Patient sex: M
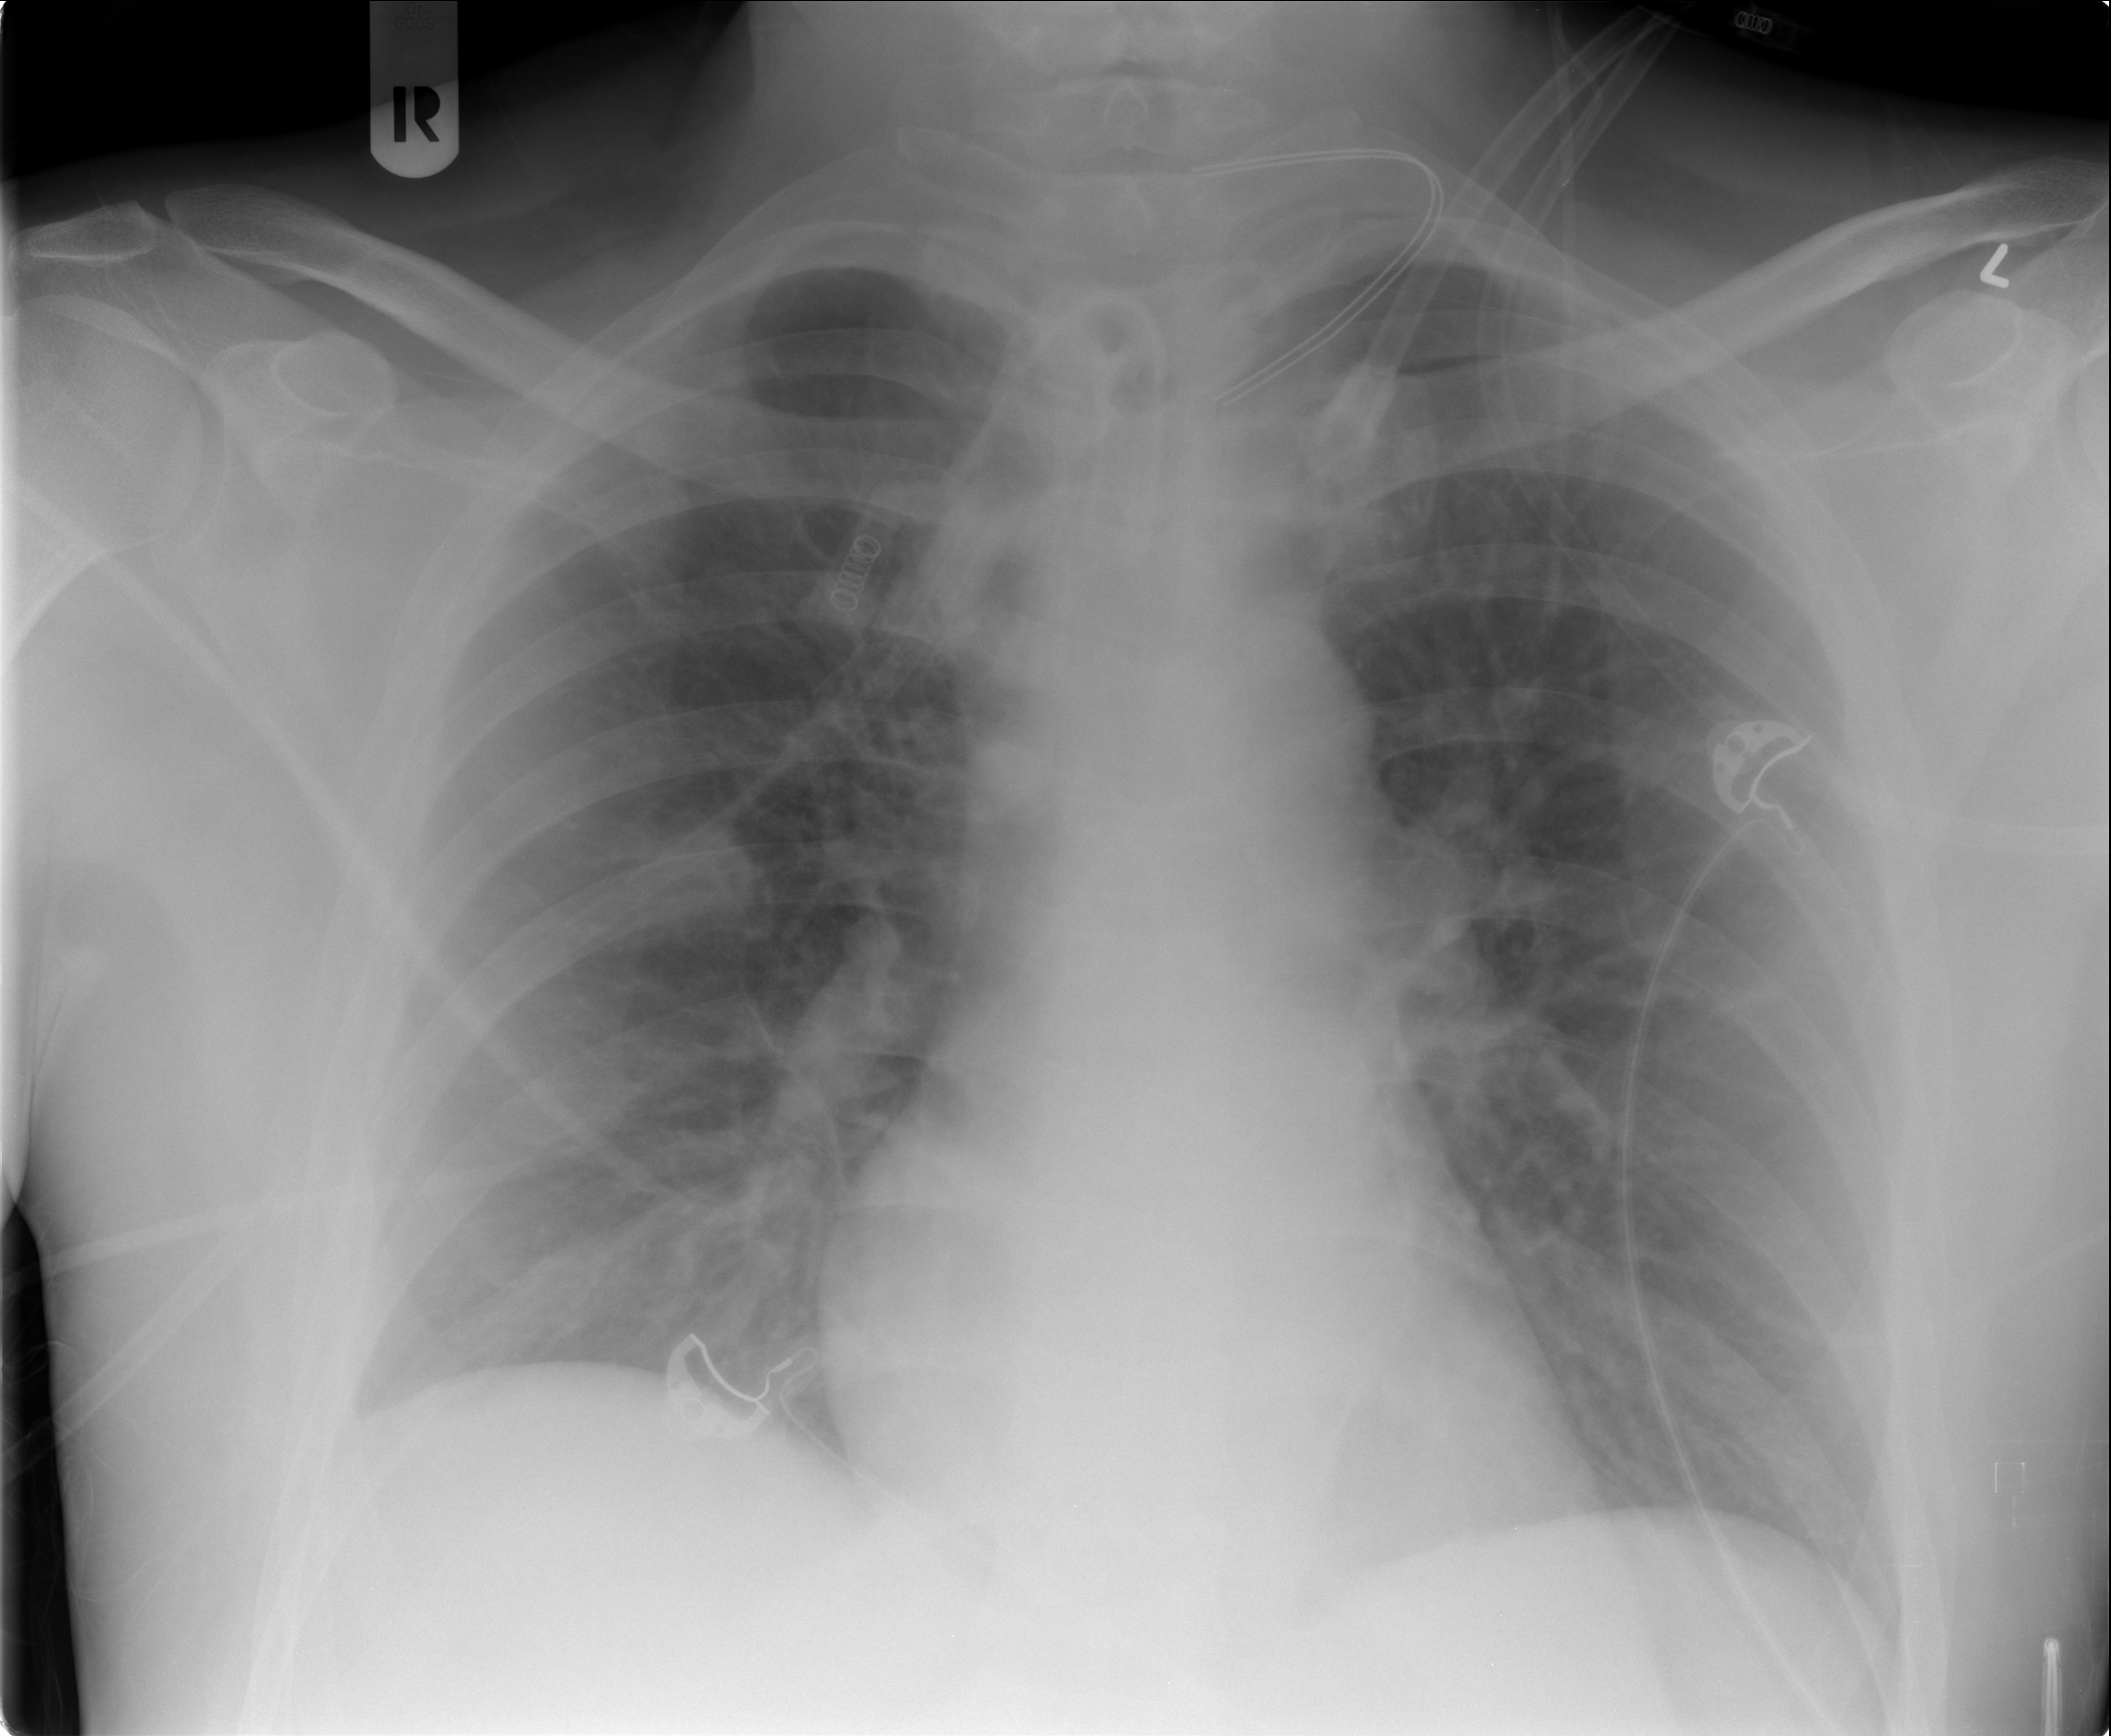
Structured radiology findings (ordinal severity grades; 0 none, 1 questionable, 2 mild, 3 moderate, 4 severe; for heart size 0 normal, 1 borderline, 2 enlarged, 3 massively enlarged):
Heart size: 0
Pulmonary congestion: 2
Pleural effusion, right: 0
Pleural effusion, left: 0
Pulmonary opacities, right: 0
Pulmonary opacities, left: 0
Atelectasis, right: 0
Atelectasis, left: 0